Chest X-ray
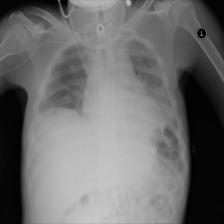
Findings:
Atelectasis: negative
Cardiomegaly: negative
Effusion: negative
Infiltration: negative
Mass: negative
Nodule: negative
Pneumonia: negative
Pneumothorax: negative
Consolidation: negative
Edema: negative
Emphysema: negative
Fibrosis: negative
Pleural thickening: negative
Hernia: negative